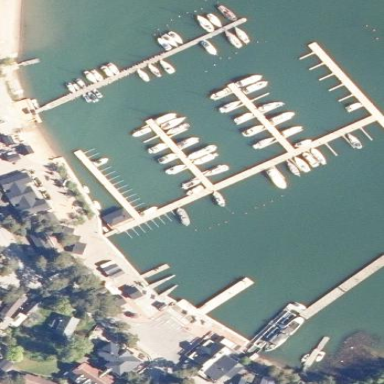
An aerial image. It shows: Marina area for leisure land.